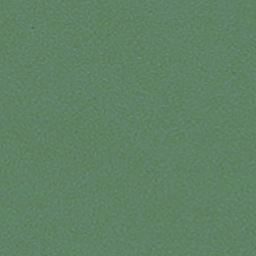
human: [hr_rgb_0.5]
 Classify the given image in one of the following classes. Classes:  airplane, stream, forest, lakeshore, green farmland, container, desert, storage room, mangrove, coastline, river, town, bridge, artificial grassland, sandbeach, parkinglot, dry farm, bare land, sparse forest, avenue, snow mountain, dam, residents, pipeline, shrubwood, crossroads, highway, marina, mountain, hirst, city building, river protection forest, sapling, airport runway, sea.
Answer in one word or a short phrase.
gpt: sea